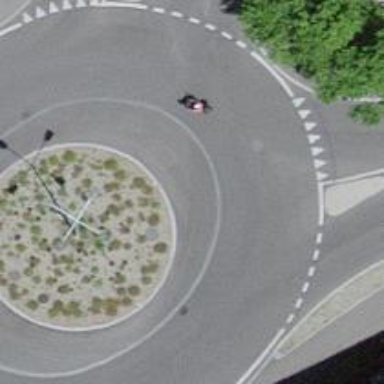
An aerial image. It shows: Tertiary road leading to roundabout junction.